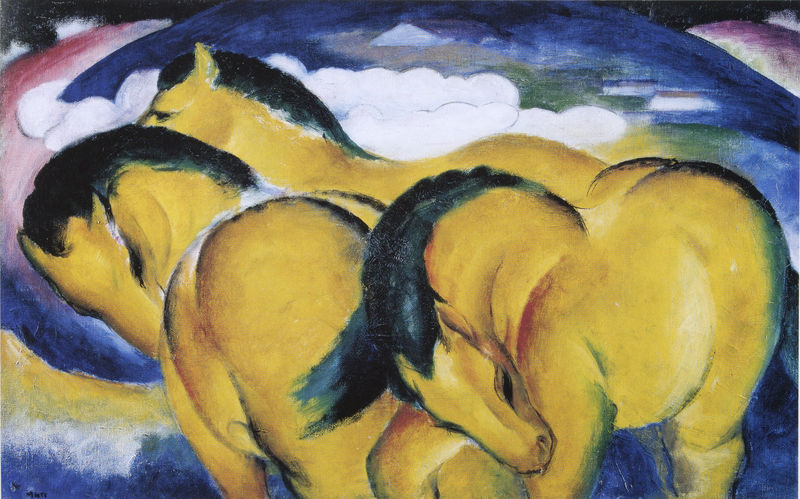
Titel: Die kleinen gelben Pferde
Künstler: Franz Marc
Standort: Stuttgart
Institution: Staatsgalerie
Schlagwörter: blau, gemälde, himmel, kopf, meer, schatten, weiß, wolken, dreieck, gelb, grün, impressionismus, ocker, bewegung, braun, haar, köpfe, licht, ohr, orange, rücken, schwarz, rot, tier, tiere, wolke, beige, expressionismus, malerei, augen, trauer, öl, horizont, haare, drei, ohren, rosa, pferd, pferde, reiter, rund, beine, bewegt, mähne, schweif, hintern, wellen, bogen, moderne, berge, modern, farbe, lila, violett, herde, kraft, muskeln, leiber, expressionistisch, hinten, konturen, dynamik, macke, franz, expressiv, ross, maul, nüstern, pferderücken, rösser, drehung, welt, kreisen, blauer reiter, seele, chagall, ewigkeit, blauer, regenbogen, franz marc, marc, mähnen, wildpferde, all, wiessy, wildpferd, putzen, weolke, 3, be, gelbe pferde, runde form, aufgebrochene form, maähnen